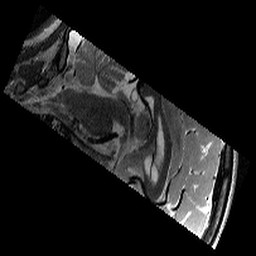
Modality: T2w
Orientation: sagittal
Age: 13
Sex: female
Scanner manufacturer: siemens
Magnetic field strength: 3 T
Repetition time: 9.23 s
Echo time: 0.067 s